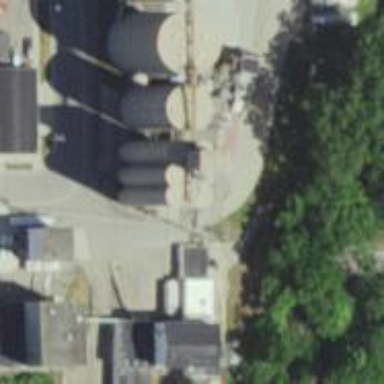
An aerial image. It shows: Silo building.